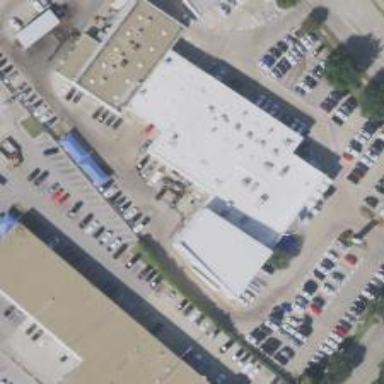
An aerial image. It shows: Commercial building housing car shop.